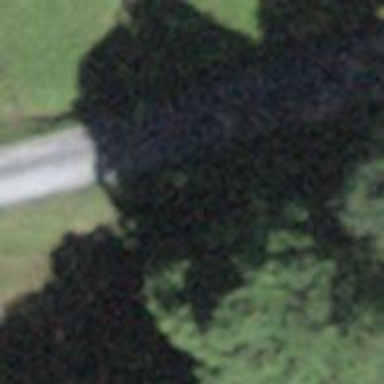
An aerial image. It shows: Culvert tunnel.